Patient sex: F
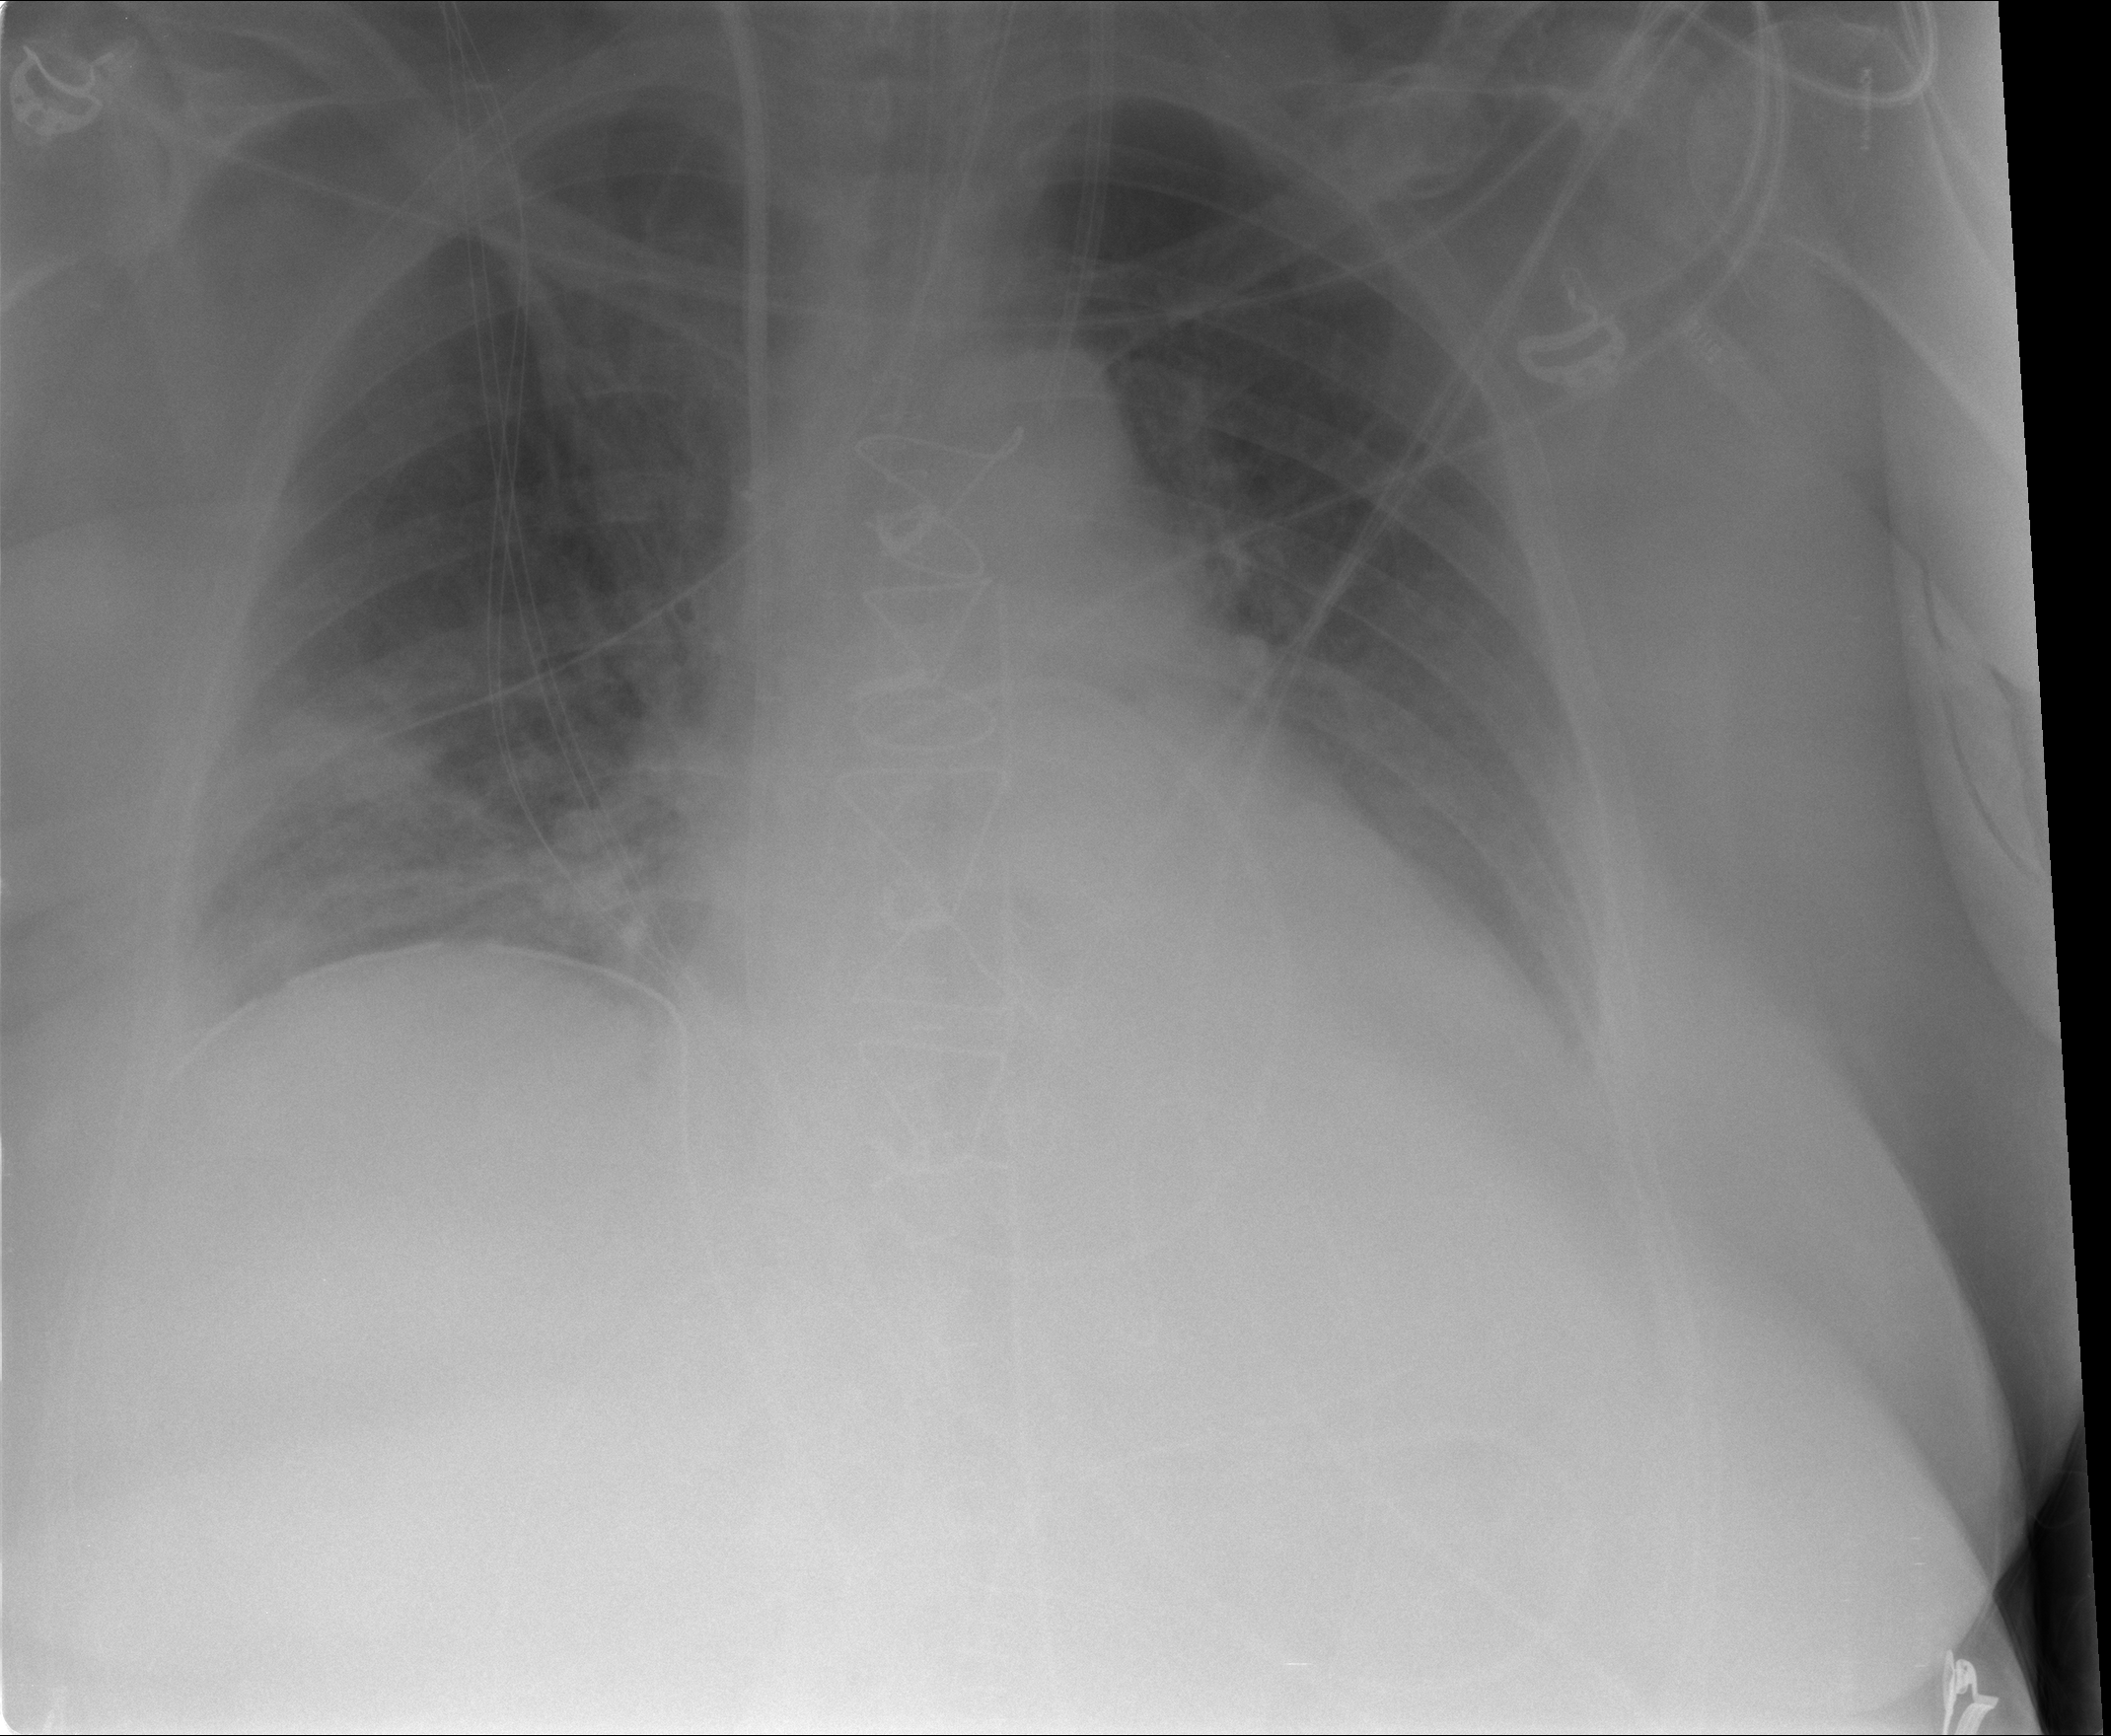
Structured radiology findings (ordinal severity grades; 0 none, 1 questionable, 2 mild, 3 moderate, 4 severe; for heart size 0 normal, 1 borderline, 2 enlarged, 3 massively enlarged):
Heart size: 2
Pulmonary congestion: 1
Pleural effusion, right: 1
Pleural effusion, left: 0
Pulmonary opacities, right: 2
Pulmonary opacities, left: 0
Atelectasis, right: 2
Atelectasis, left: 0